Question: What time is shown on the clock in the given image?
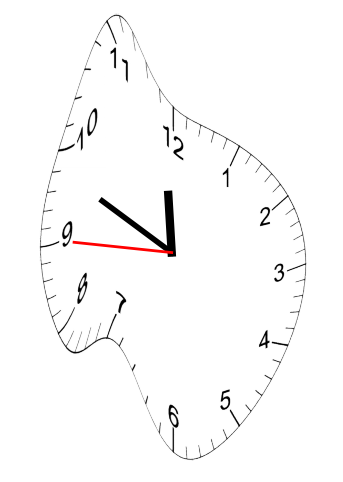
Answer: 11:48:45